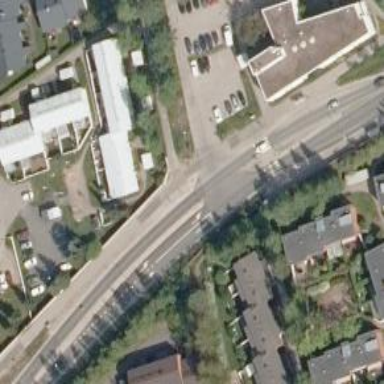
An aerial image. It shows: Road with "give way" sign.